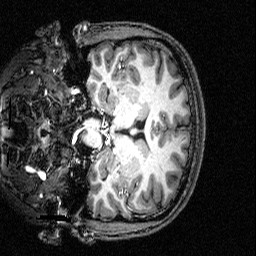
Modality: T1w
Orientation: coronal
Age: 26
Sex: male
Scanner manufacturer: siemens
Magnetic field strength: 3 T
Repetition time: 2.5 s
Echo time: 0.00393 s